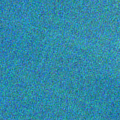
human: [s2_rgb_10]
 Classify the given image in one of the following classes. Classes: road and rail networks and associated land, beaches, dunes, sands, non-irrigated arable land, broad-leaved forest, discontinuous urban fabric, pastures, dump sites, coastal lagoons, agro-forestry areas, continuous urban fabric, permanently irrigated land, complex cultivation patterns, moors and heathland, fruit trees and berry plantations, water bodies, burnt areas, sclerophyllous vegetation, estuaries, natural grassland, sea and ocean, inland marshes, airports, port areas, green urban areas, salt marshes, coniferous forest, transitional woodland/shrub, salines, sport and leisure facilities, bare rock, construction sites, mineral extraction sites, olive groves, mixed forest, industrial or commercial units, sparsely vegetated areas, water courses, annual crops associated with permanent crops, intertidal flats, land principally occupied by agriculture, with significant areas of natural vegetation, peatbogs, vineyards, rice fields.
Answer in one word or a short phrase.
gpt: sea and ocean